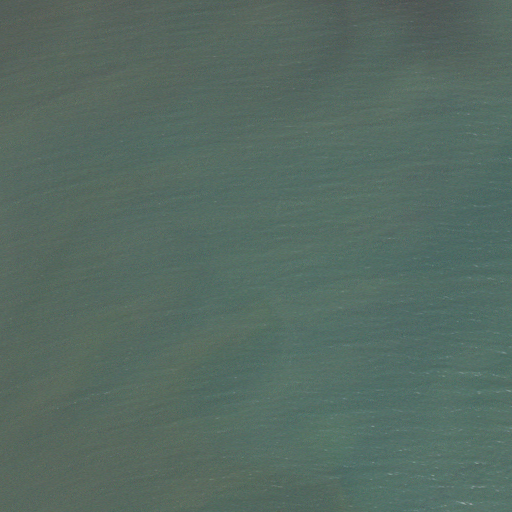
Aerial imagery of dune(s) in Michigan named Epoufette Bay Dune and Swale Complex (Submerged) containing only open water